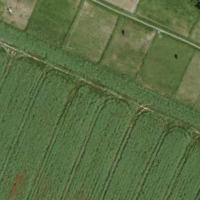
EUNIS habitat code: 52
Species observed at this site:
Centaurium erythraea